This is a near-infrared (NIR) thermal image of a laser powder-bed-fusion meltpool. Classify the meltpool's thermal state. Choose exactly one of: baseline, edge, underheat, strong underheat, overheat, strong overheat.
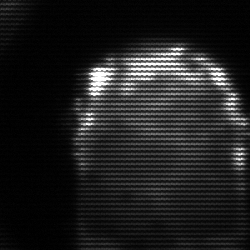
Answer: baseline